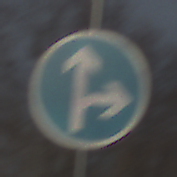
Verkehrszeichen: VorgeschriebeneFahrtrichtungGeradeausOderRechts
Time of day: MorningAfternoon
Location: Outdoor (Nature)
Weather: PartlyCloudy
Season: NotSpecified
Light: Natural